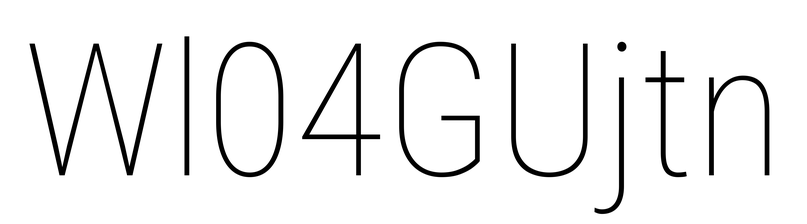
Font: Roboto_Condensed_Thin